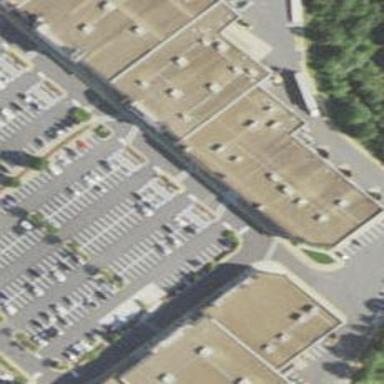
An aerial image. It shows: Parking space.